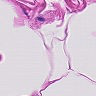
Metastatic tissue present: no